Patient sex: M
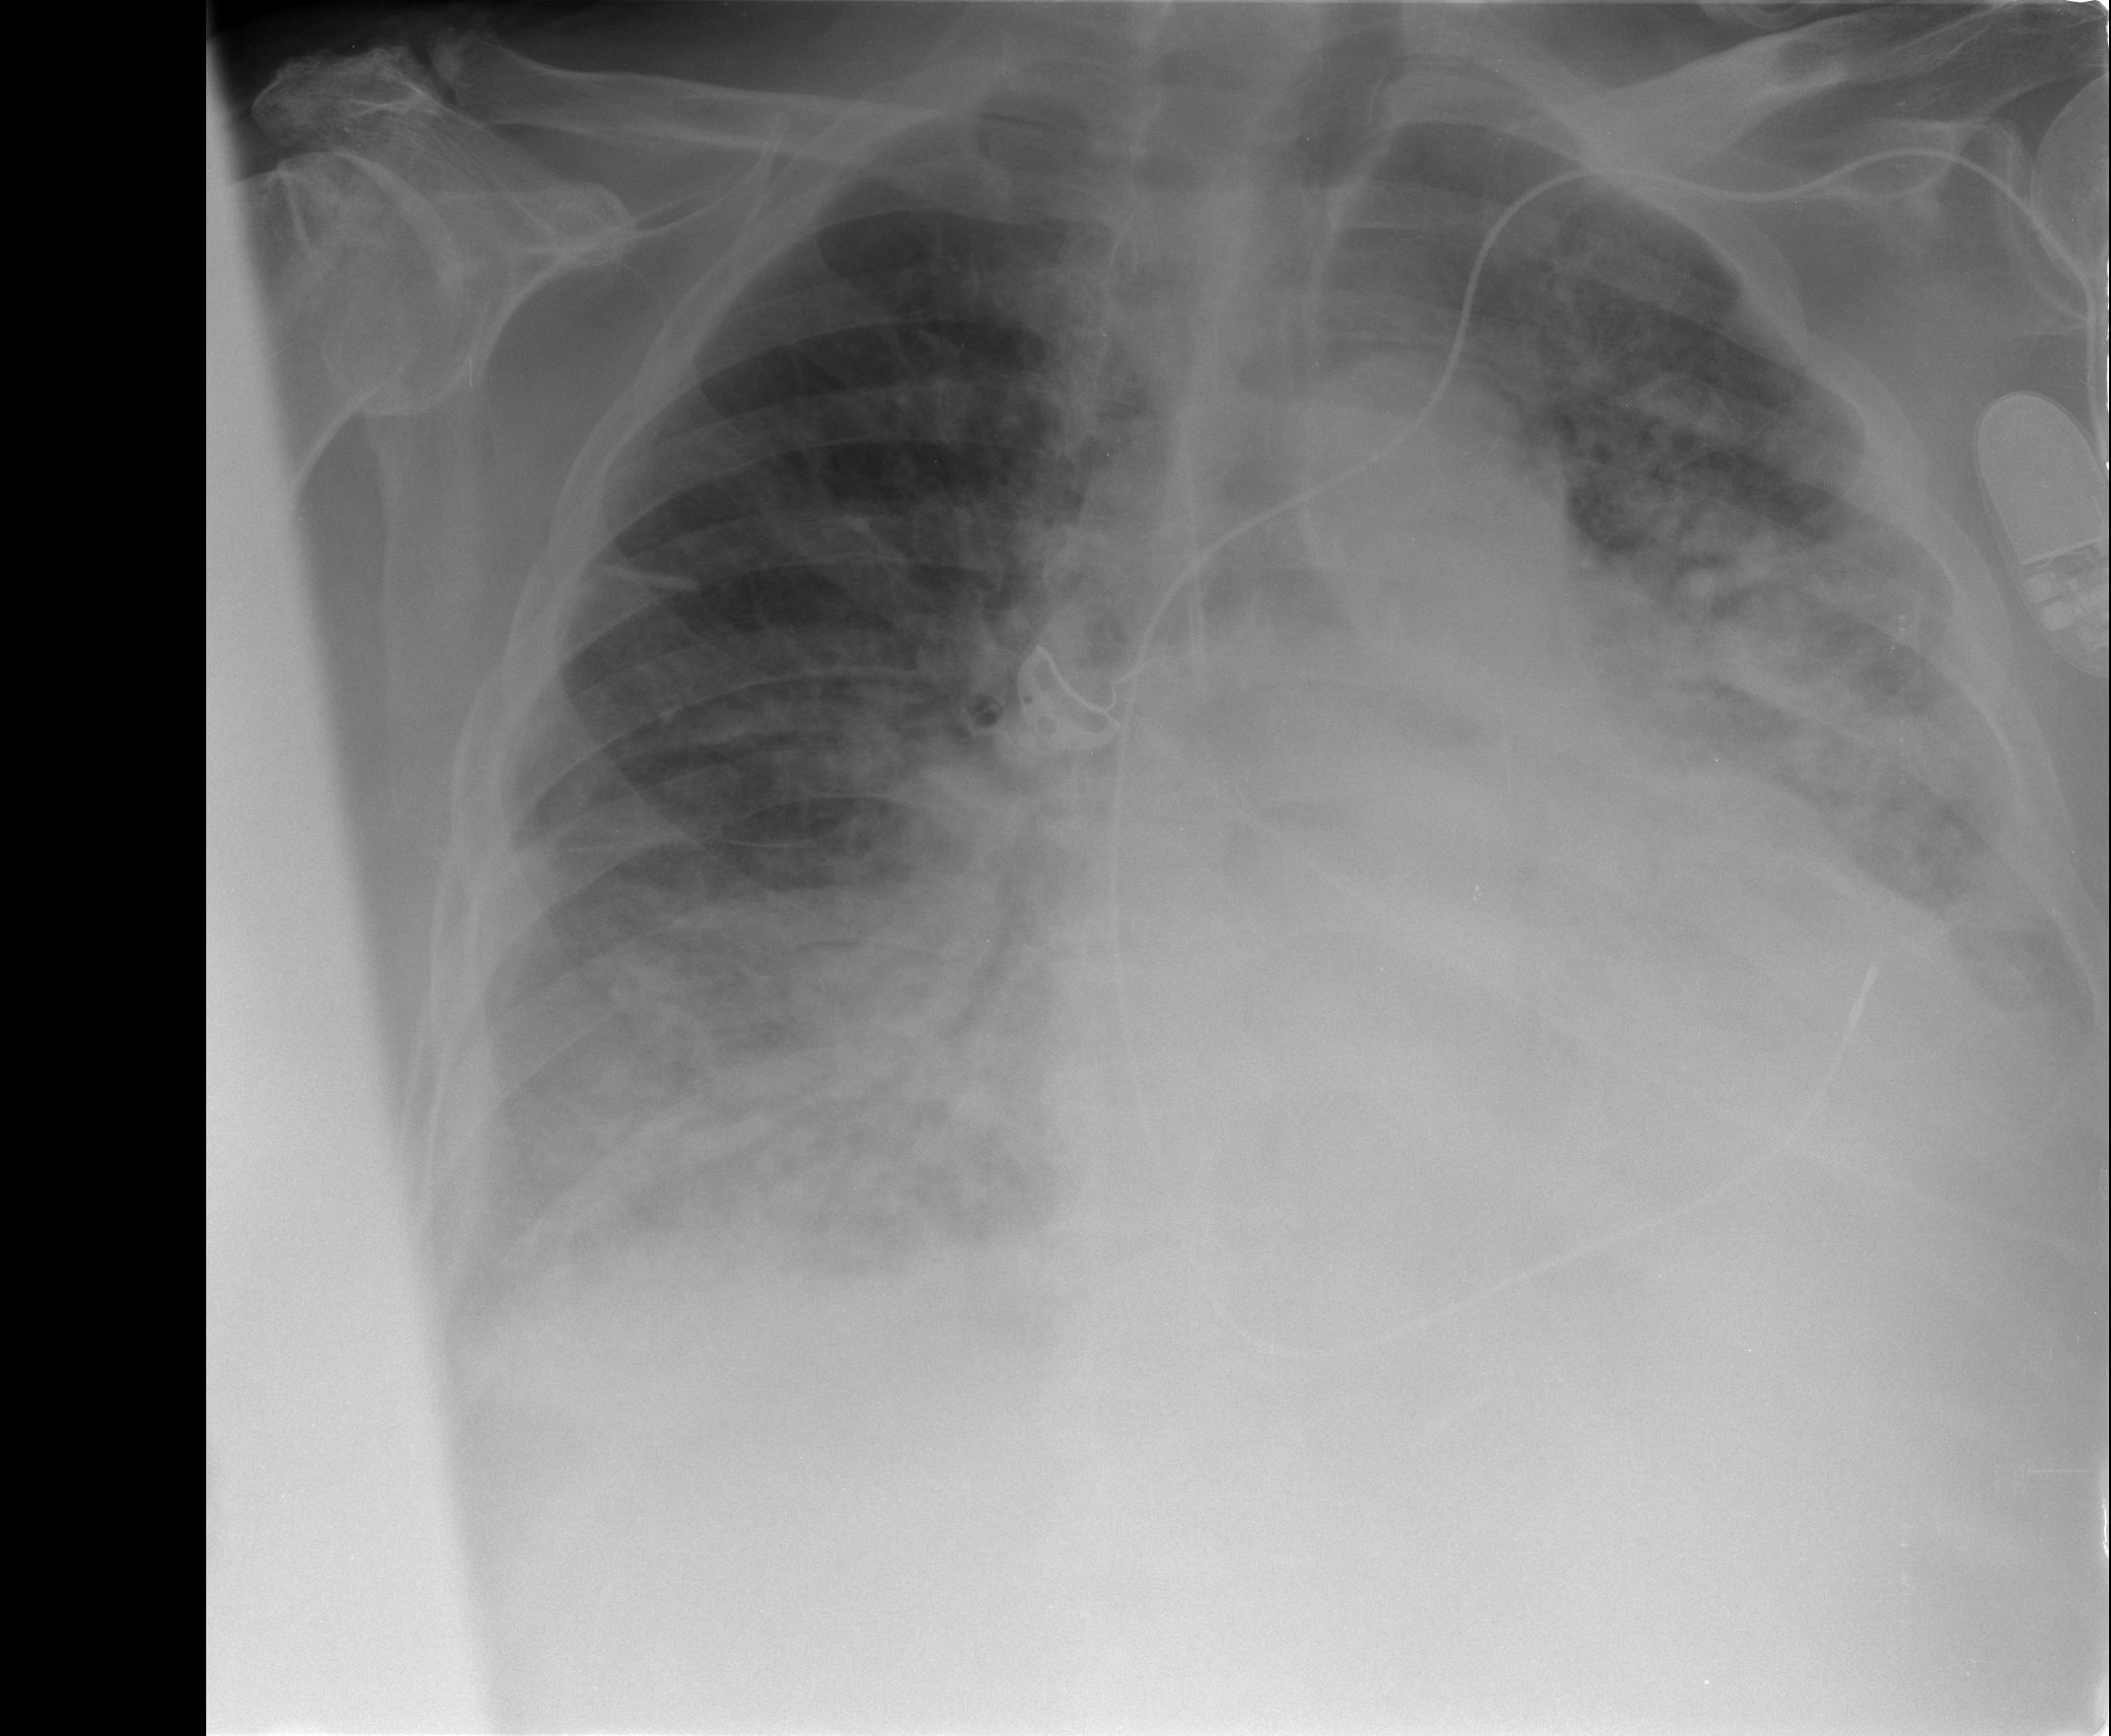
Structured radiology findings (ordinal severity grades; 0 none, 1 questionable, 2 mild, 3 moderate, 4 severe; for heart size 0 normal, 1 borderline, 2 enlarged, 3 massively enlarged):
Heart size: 2
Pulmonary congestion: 3
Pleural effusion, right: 1
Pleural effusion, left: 2
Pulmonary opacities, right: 3
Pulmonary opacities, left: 3
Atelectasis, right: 2
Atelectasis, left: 2